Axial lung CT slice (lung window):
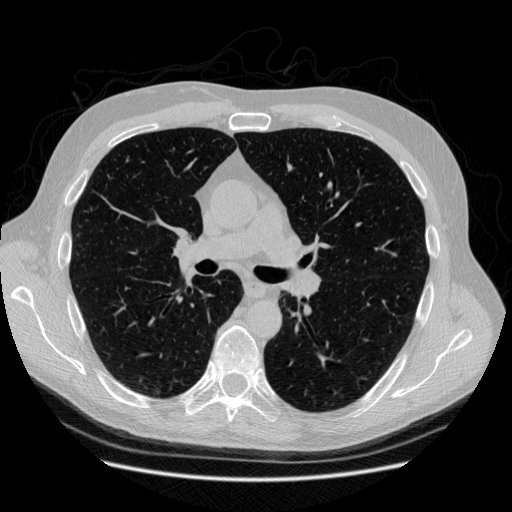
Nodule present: no